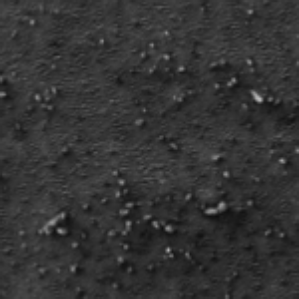
Label: frost